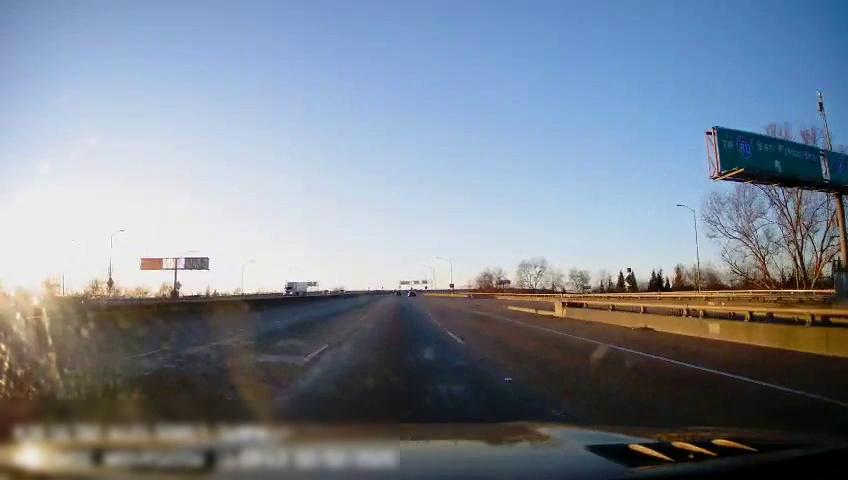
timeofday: Day
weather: Sunny
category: Drivable Space
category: Vehicles | Truck
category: Lanes | Current Lane
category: Lanes | Current Lane
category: Lanes | Alternate Lane
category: Lanes | Alternate Lane
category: Traffic | Signs
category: Traffic | Signs